Interaction volume radius: 5 \u00c5
Interaction volume height: 15 \u00c5
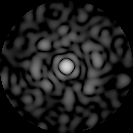
Disorder parameter: 0.8853